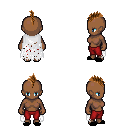
a pixel art fantasy rpg character, female body template, human, dark skin, white tattered cape, red pants, brown mohawk hairstyle, black slippers, four views (front, back, left, right), 2x2 character sprite sheet, small pixel art, hard edges, no anti-aliasing